Aerial crown-view tile of a tropical tree (Barro Colorado Island, Panama), acquired 20250217:
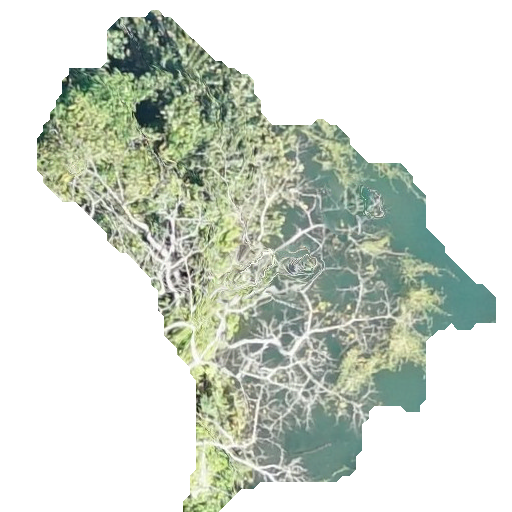
Species: Spondias mombin
GBIF accepted scientific name: Spondias mombin
Crown area: 169.99 m²